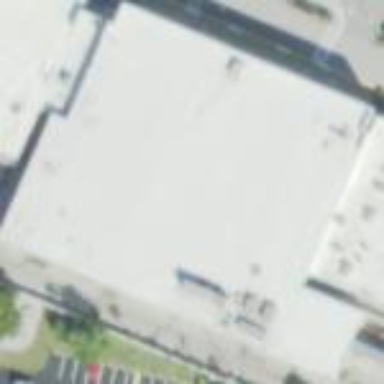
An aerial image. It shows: Building that houses supermarket.